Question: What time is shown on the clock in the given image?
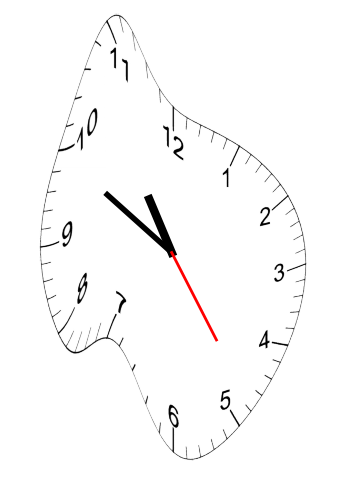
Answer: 10:49:24